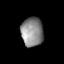
Tissue: lung
Cell type: Epithelial cells
Senescence score: 0.2387
Nuclear area (px): 630
Mean DAPI intensity: 137.57